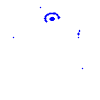
Particle: electron